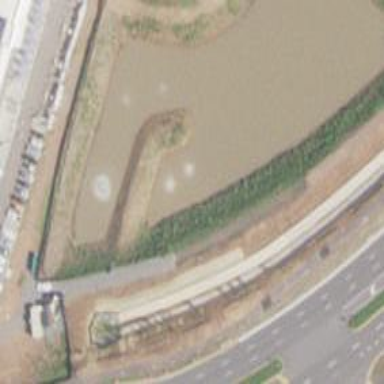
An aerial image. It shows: Retention basin containing natural water.